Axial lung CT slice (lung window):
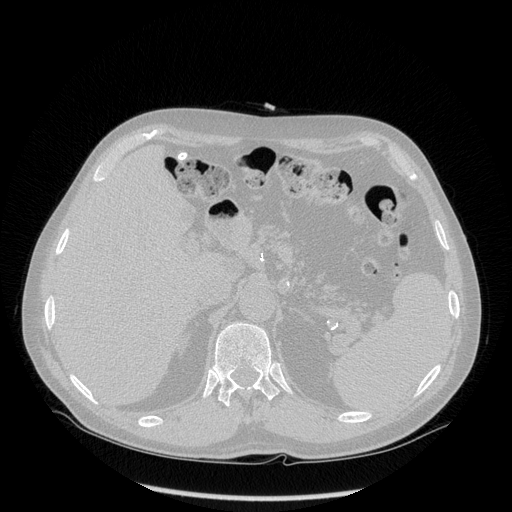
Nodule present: no